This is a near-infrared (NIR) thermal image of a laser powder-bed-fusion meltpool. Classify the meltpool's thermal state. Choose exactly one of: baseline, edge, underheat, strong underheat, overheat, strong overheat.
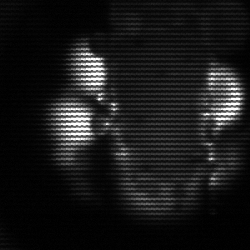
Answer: strong underheat